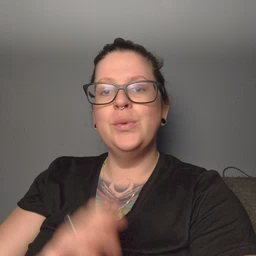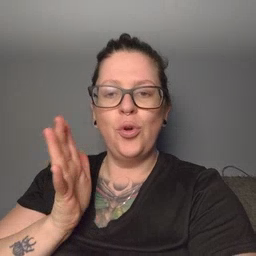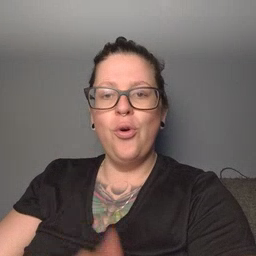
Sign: talk